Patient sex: M
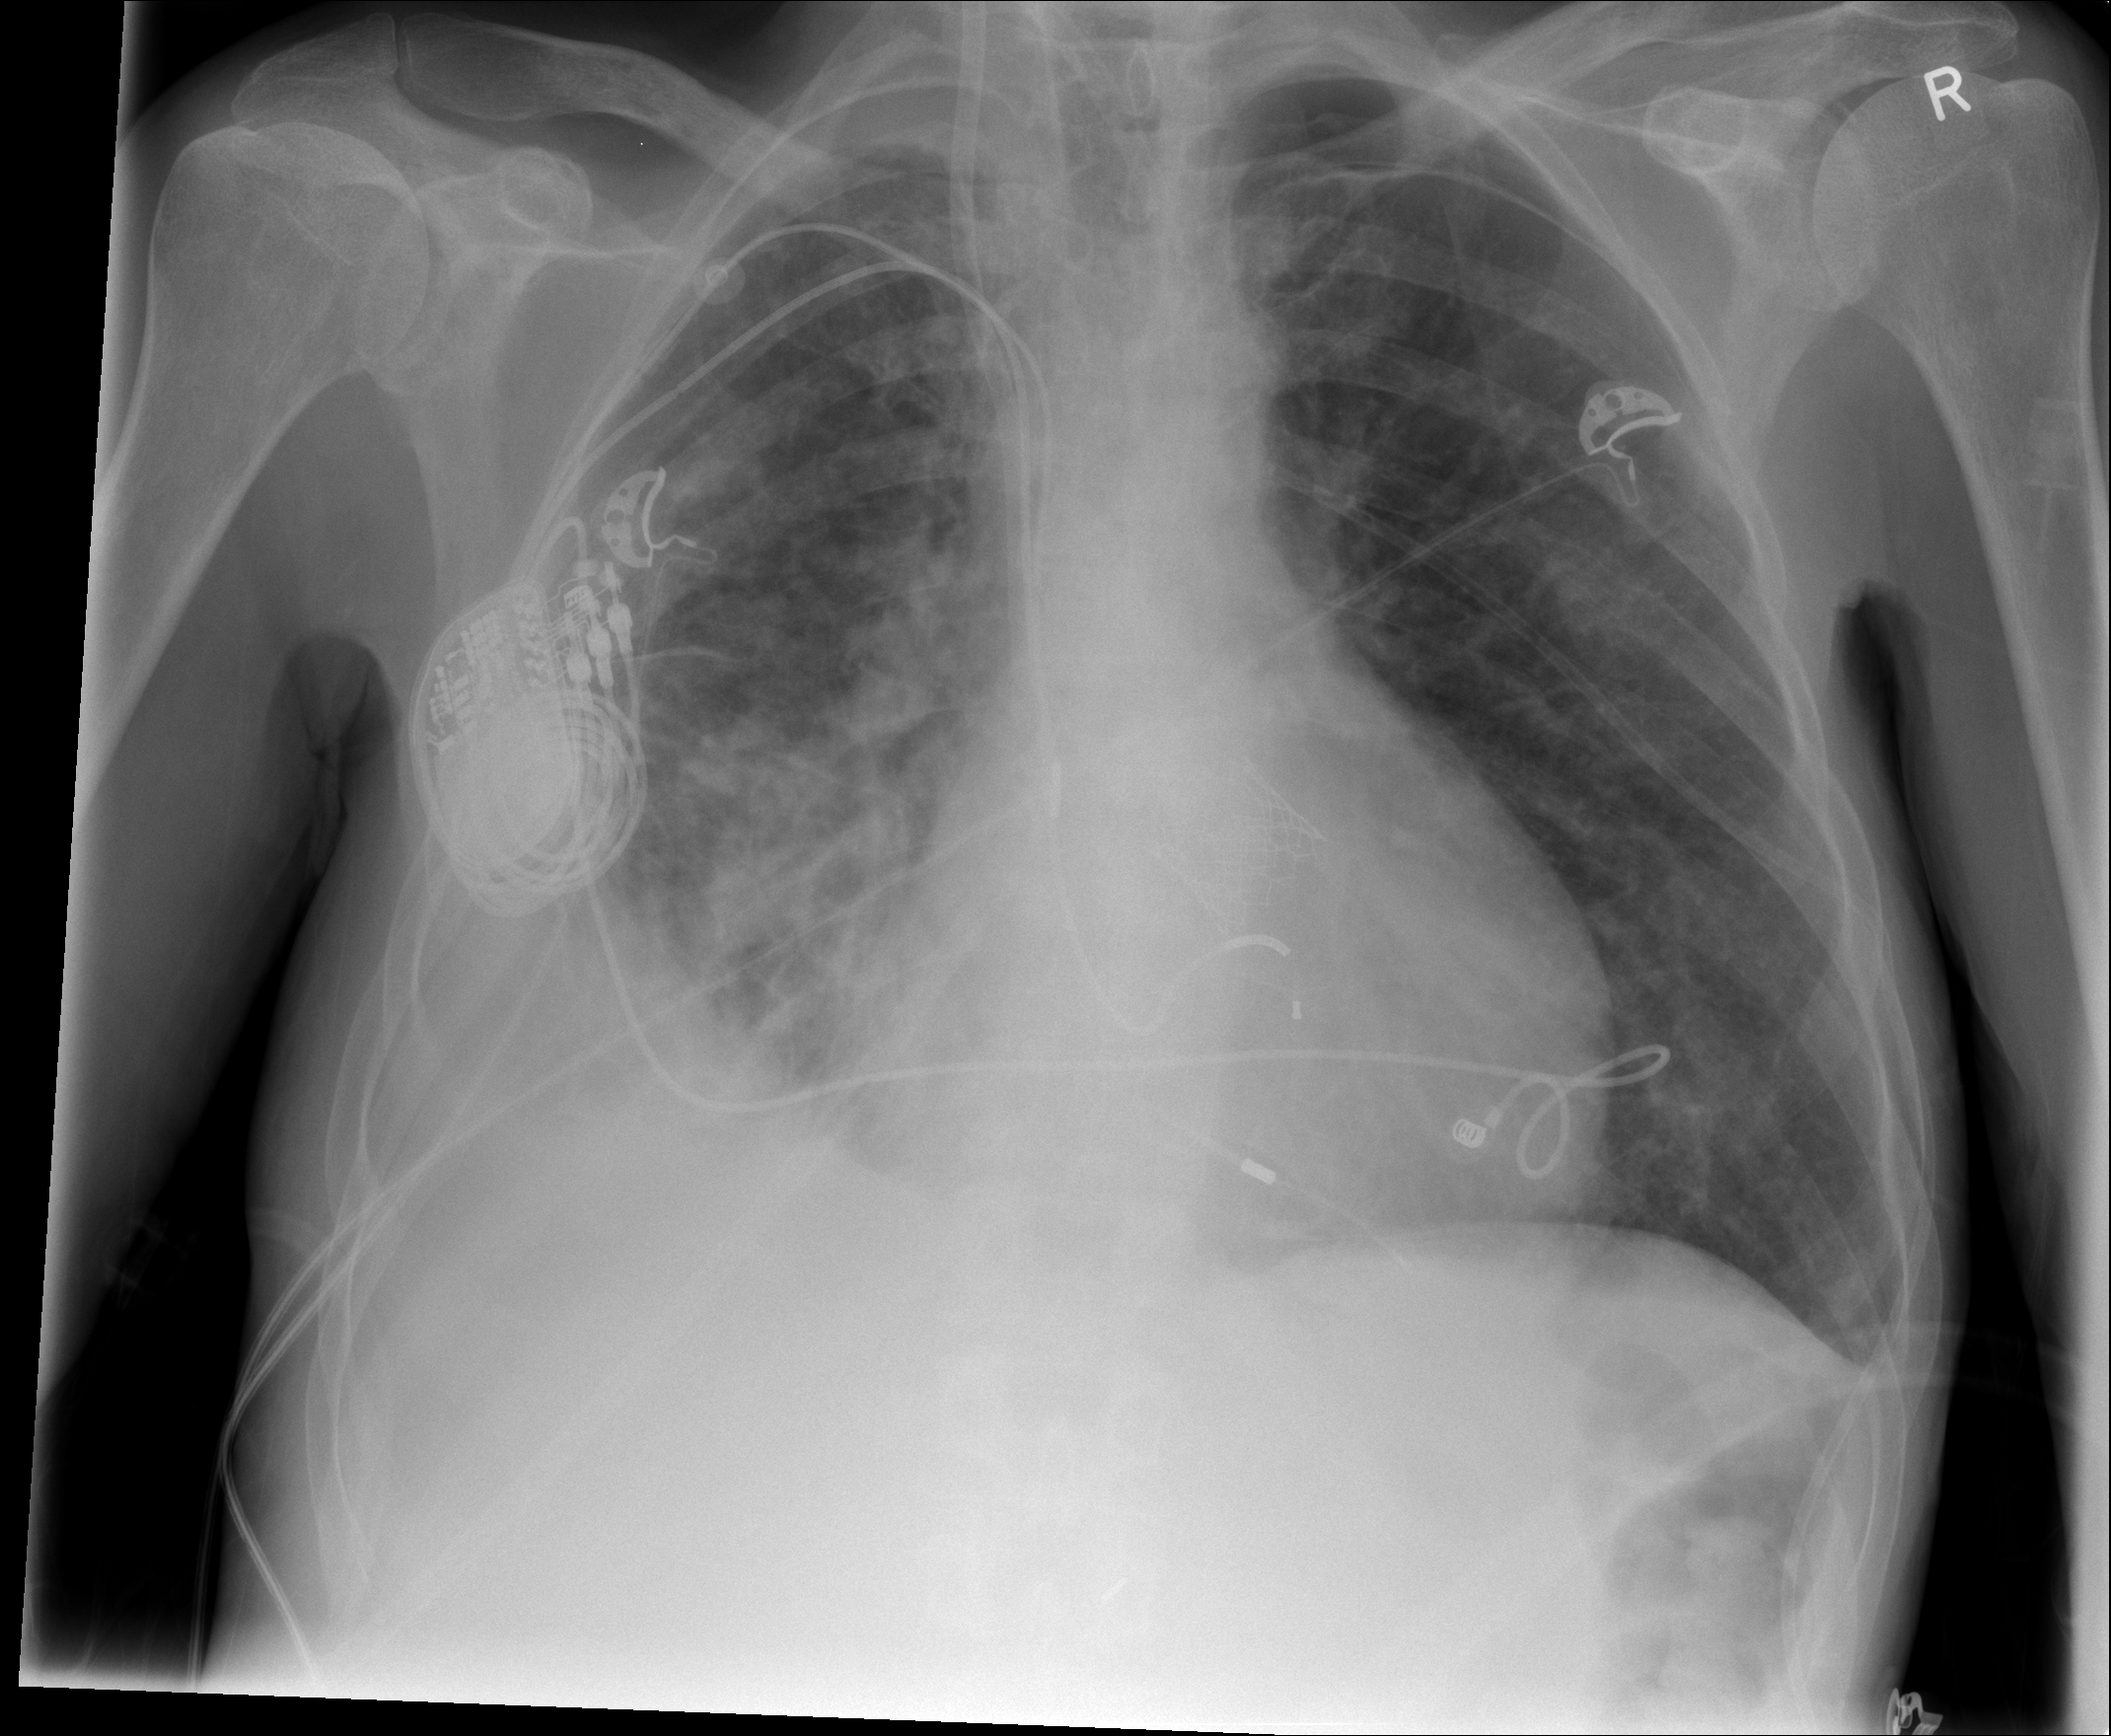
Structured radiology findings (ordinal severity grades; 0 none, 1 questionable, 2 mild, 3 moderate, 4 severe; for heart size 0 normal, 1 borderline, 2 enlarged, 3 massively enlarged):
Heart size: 0
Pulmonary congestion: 1
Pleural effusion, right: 3
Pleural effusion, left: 1
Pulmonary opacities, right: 2
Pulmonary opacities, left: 1
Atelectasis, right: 2
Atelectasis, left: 2